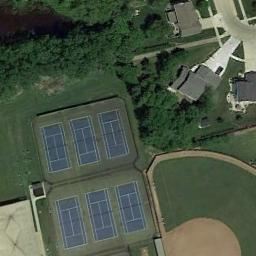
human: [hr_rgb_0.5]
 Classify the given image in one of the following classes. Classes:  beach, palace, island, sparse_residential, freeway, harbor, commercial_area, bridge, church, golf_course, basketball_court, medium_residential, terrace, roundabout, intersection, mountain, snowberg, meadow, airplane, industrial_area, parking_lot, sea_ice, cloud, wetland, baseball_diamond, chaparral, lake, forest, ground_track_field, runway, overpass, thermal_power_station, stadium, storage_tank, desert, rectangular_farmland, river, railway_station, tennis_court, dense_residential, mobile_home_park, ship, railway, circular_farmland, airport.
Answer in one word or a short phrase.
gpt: tennis_court